【题型】填空题　【知识点】解析几何　【难度】easy
如图，在平面直角坐标系中，直线 \(l_1\) 与 \(l_2\) 垂直，垂足为 \(A\)，\(l_1\)、\(l_2\) 与 \(x\) 轴的交点分别为 \(B\)、\(C\)，\(\angle ABC = \dfrac{\pi}{5}\)，则直线 \(l_2\) 的倾斜角为 \underline{\quad\quad\quad}。

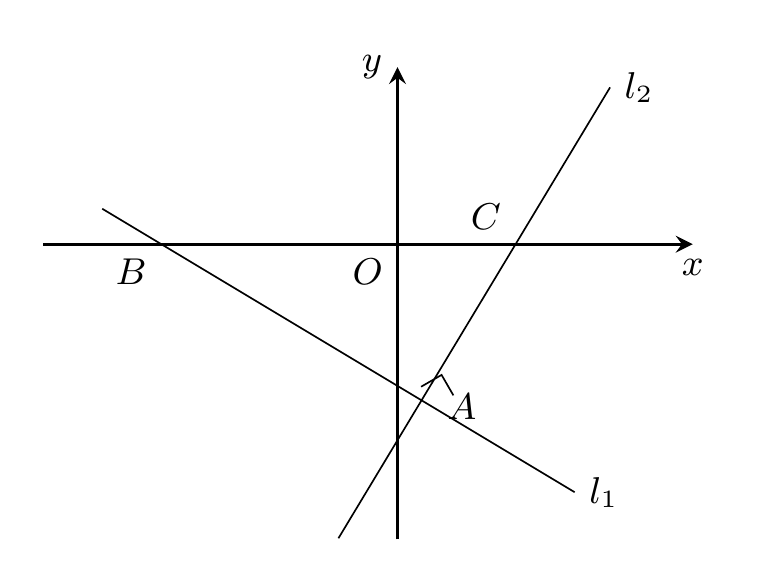
【解答】

【答案】\(\boldsymbol{\dfrac{3\pi}{10}}\)

【分析】根据内角和定理得出直线 \(l_2\) 的倾斜角。

【详解】直线 \(l_2\) 的倾斜角为
\[
\frac{\pi}{2} - \frac{\pi}{5} = \frac{3\pi}{10}.
\]
故答案为：\(\boldsymbol{\dfrac{3\pi}{10}}\)。